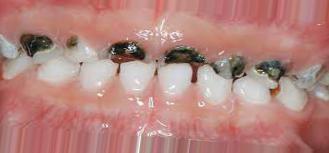
Condition: Caries